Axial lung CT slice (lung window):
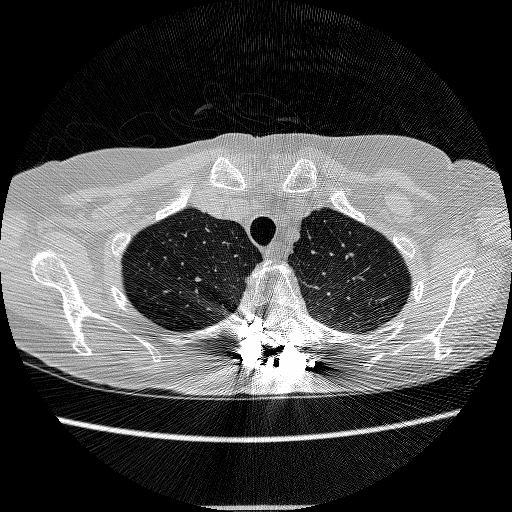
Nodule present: no